九年级 · 计数
某校举办文艺汇演, 在主持人选拔环节中, 有一名男同学和三名女同学表现优异. 若从以上四名同学中随机抽取两名同学担任主持人, 则刚好抽中一名男同学和一名女同学的概率是 ( )

    (第 10 题)

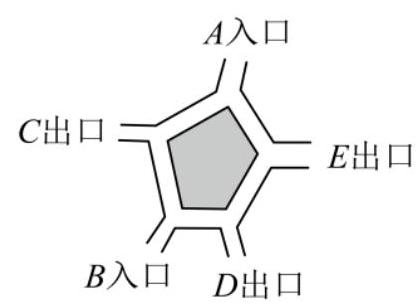
A. $\frac{1}{4}$
    B. $\frac{1}{3}$
    C. $\frac{1}{2}$
    D. $\frac{1}{6}$


答案: B
解析:
【详解】分析：观察表格发现随着实验次数的增多, 频率逐渐稳定到某个常数附近, 用这个常数表示概率即可.

详解：观察表格发现：随着实验次数的增多，摸到白球的频率逐渐稳定到 0.60 附近，故摸到白球的概率为 0.60 ,

故选 B.

点睛: 考查利用频率估计概率, 随着试验次数的增多, 频率逐渐稳定到某个常数附近, 用这个常数表示概率即可.